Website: slack
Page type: stored-credit-cards
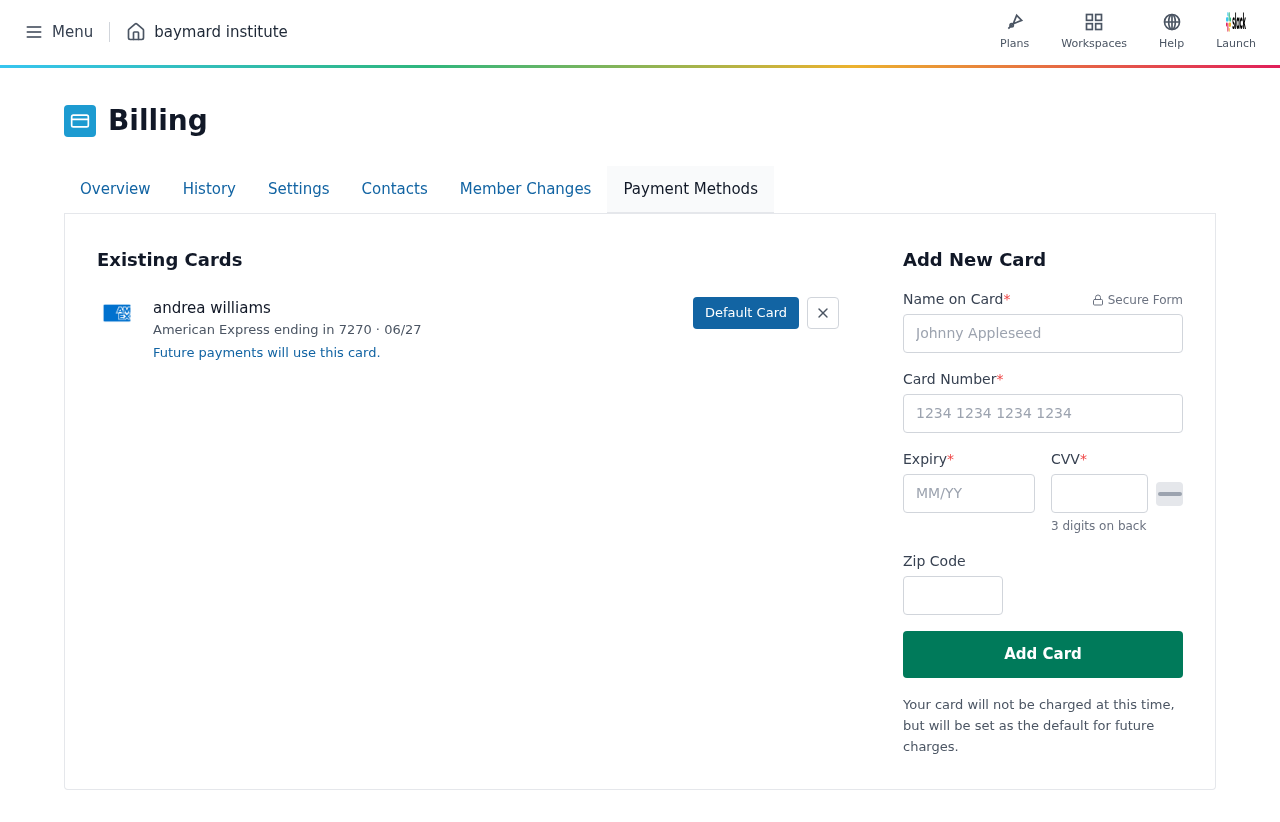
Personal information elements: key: PII_CARD_CVV
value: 7413
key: PII_CARD_EXPIRY
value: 06/27
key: PII_CARD_EXPIRY_MONTH
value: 06
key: PII_CARD_EXPIRY_YEAR
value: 27
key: PII_CARD_LAST4
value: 7270
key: PII_CARD_NUMBER
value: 3782 6749 0957 270
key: PII_CARD_TYPE
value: American Express
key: PII_FULLNAME
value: andrea williams
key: PII_FULLNAME
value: Andrea Williams
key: PII_POSTCODE
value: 32702